Interaction volume radius: 10 \u00c5
Interaction volume height: 40 \u00c5
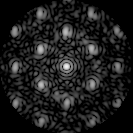
Disorder parameter: 0.3704